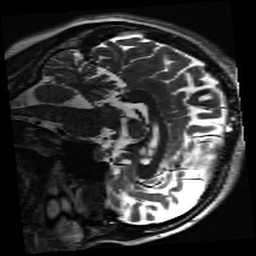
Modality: inplaneT2
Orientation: sagittal